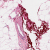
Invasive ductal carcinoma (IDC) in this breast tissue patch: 0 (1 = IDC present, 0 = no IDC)